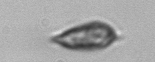
Label: Prorocentrum_triestinum